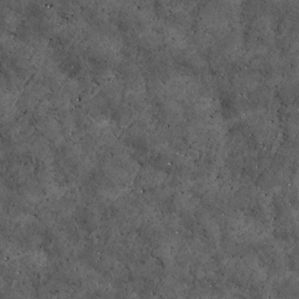
Label: non_frost